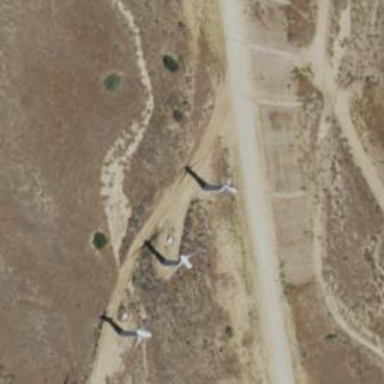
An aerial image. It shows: Wind power generator utilizing wind turbines.